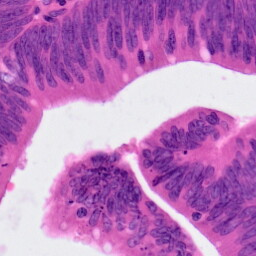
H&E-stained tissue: Colon